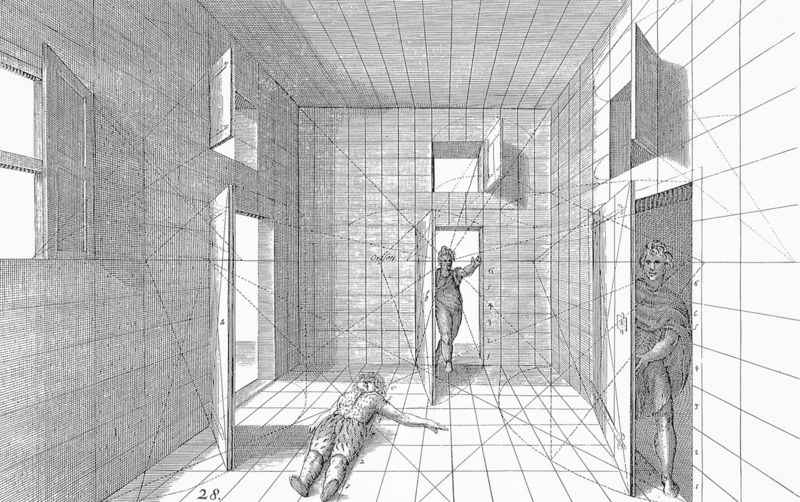
Titel: Perspective
Künstler: Hans Vredeman de Vries
Schlagwörter: körper, mann, menschen, fenster, frau, raum, schwarz, skizze, tür, weiss, zeichen, zeichnung, zimmer, blick, haus, architektur, auge, figur, innen, personen, liegen, perspektive, linien, figuren, symmetrie, ziffern, striche, fluchtlinien, rechtecke, linie, zentralperspektive, schwarzweiss, fliesen, beschriftung, schema, ecken, quadrate, geometrisch, fluchtpunkt, konstruktion, diagonale, achsen, klappe, kanten, geometrie, quadrat, netz, markierung, mathematik, messung, koordinatennetz, fluchtlinie, symmetire, perspektivkonstruktion, koordinatensystem, persspektive, zimmen, messbar, qwand